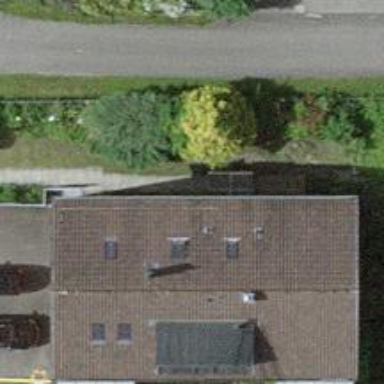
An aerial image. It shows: Residential building with gabled roof.